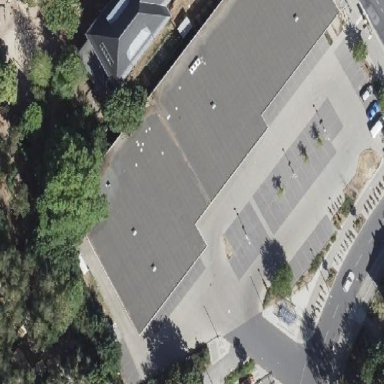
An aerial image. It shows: Retail building with flat roof.